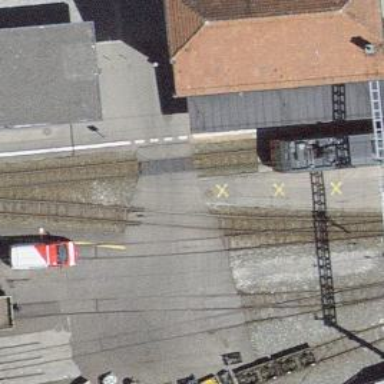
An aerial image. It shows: Narrow-gauge railway in service yard. The railway is electrified with contact line.